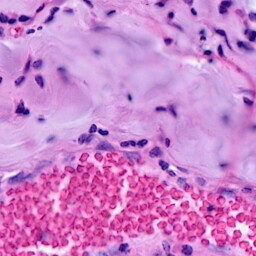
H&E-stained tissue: Breast